Question: I have created a chart in winforms and host it in WPF using winformhost. When I am implementing this in wpf, there is a space below my graph. If I reduce the size of chart, chart becomes small. How to remove that space below the graph?
Here is my code.
'''
var chartArea = new ChartArea("EQGraph");
Chart chart1 = this.FindName("EQGraph") as Chart;
chart1.ChartAreas.Add("EQGraph");
chart1.Series.Add("Front Left");
chart1.ChartAreas[0].AxisX.Maximum = 20000;
chart1.ChartAreas[0].AxisX.Minimum = 10;
chart1.ChartAreas[0].AxisX.IsLogarithmic = true;
chart1.ChartAreas[0].AxisX.MinorGrid.Interval = 1;
chart1.ChartAreas[0].AxisX.MinorGrid.Enabled = true;
chart1.ChartAreas[0].AxisY.Maximum = 20;
chart1.ChartAreas[0].AxisY.Minimum = -50;
chart1.ChartAreas[0].AxisY.Interval = 5;
chart1.ChartAreas[0].AxisX.MinorGrid.LineDashStyle = System.Windows.Forms.DataVisualization.Charting.ChartDashStyle.DashDotDot;
chart1.ChartAreas[0].AxisY.MajorGrid.LineDashStyle = System.Windows.Forms.DataVisualization.Charting.ChartDashStyle.DashDotDot;
chart1.ChartAreas[0].AxisX.LabelStyle.Font = new System.Drawing.Font("Trebuchet MS", 10F, System.Drawing.FontStyle.Bold);
chart1.ChartAreas[0].AxisY.LabelStyle.Font = new System.Drawing.Font("Trebuchet MS", 10F, System.Drawing.FontStyle.Bold);
chart1.ChartAreas[0].AxisX.Title = "Frequency(Hz)";
chart1.ChartAreas[0].AxisY.Title = "Gain";
int[] xValuesFrontLeft = { 10, 100, 1000, 5000, 4200, 8499 };
int[] yValuesFrontLeft = { 16, 10, -5, -10, 35, -40 };
chart1.Series["Front Left"].Points.DataBindXY(xValuesFrontLeft, yValuesFrontLeft);
chart1.Series["Front Left"].ChartType = SeriesChartType.Spline;
'''
'''
<DockPanel Grid.Column="3" Grid.Row="1" Grid.RowSpan="9" Background="#FFFBF9F9">
<WindowsFormsHost x:Name="host" Height="500">
<winformchart:Chart x:Name="EQGraph" Dock="Fill">
<winformchart:Chart.Series >
<winformchart:Series Name="series" ChartType="Line"/>
</winformchart:Chart.Series>
<winformchart:Chart.ChartAreas>
<winformchart:ChartArea/>
</winformchart:Chart.ChartAreas>
</winformchart:Chart>
</WindowsFormsHost>
</DockPanel>
'''

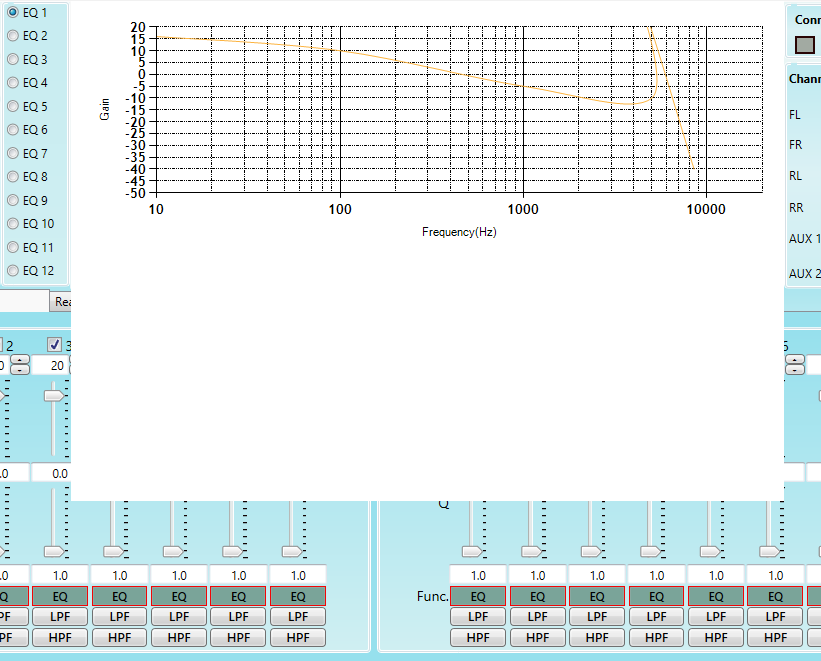
Answer: I don't think you need to create new 'ChartArea' to place your graph, because your graph is placed inside 'WindowsFormsHost' in XAML already, and it's docked, so it will be the same size as it's host. Use that chart like this:
'''
// Remove these lines
// var chartArea = new ChartArea("EQGraph");
// Chart chart1 = this.FindName("EQGraph") as Chart;
// chart1.ChartAreas.Add("EQGraph");
// Now you will be adding values, series and properties to your graph inside WinFormsHost
Chart chart1 = EQGraph;
'''
You could also replace 'chart1' with 'EQGraph' inside your code directly, at all places:
'''
EQGraph.Series.Add("Front Left");
EQGraph.ChartAreas[0].AxisX.Maximum = 20000;
EQGraph.ChartAreas[0].AxisX.Minimum = 10;
EQGraph.ChartAreas[0].AxisX.IsLogarithmic = true;
EQGraph.ChartAreas[0].AxisX.MinorGrid.Interval = 1;
EQGraph.ChartAreas[0].AxisX.MinorGrid.Enabled = true;
EQGraph.ChartAreas[0].AxisY.Maximum = 20;
EQGraph.ChartAreas[0].AxisY.Minimum = -50;
EQGraph.ChartAreas[0].AxisY.Interval = 5;
EQGraph.ChartAreas[0].AxisX.MinorGrid.LineDashStyle = System.Windows.Forms.DataVisualization.Charting.ChartDashStyle.DashDotDot;
EQGraph.ChartAreas[0].AxisY.MajorGrid.LineDashStyle = System.Windows.Forms.DataVisualization.Charting.ChartDashStyle.DashDotDot;
EQGraph.ChartAreas[0].AxisX.LabelStyle.Font = new System.Drawing.Font("Trebuchet MS", 10F, System.Drawing.FontStyle.Bold);
EQGraph.ChartAreas[0].AxisY.LabelStyle.Font = new System.Drawing.Font("Trebuchet MS", 10F, System.Drawing.FontStyle.Bold);
EQGraph.ChartAreas[0].AxisX.Title = "Frequency(Hz)";
EQGraph.ChartAreas[0].AxisY.Title = "Gain";
int[] xValuesFrontLeft = { 10, 100, 1000, 5000, 4200, 8499 };
int[] yValuesFrontLeft = { 16, 10, -5, -10, 35, -40 };
EQGraph.Series["Front Left"].Points.DataBindXY(xValuesFrontLeft, yValuesFrontLeft);
EQGraph.Series["Front Left"].ChartType =SeriesChartType.Spline;
'''